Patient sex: M
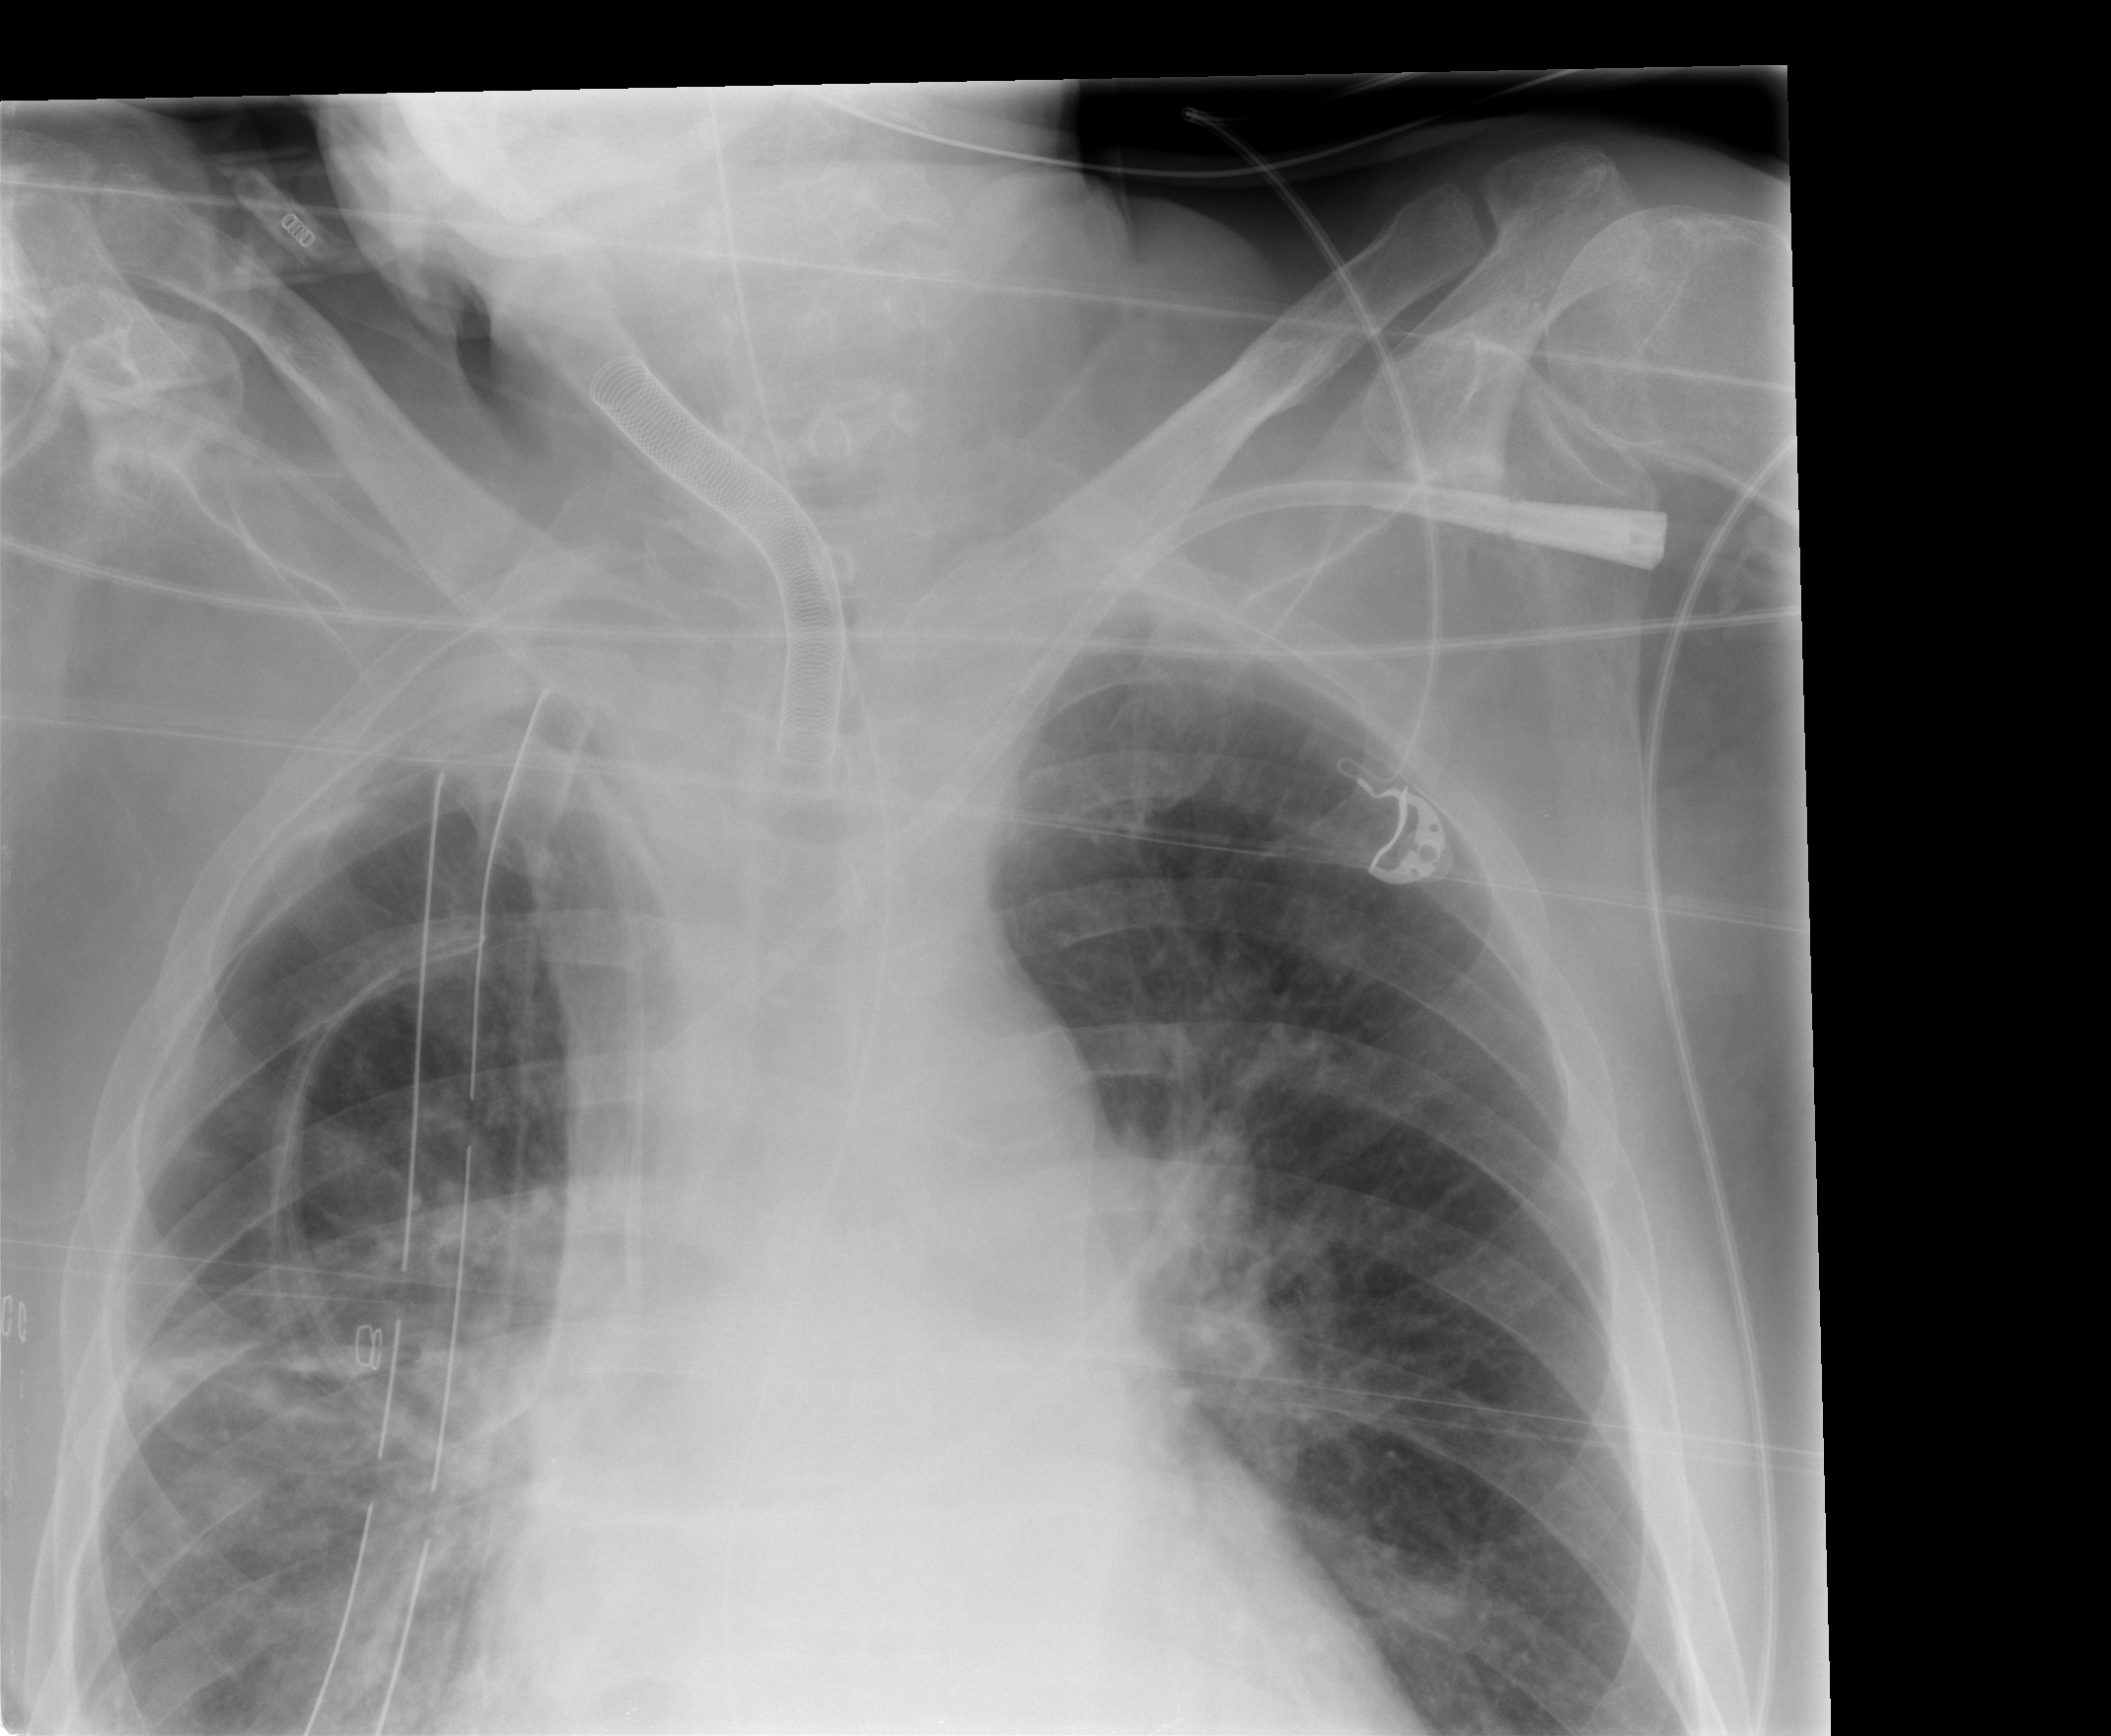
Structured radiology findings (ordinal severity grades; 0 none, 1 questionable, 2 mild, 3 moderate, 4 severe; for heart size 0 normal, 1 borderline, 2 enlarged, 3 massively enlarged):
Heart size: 2
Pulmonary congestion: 0
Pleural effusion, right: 0
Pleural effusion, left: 0
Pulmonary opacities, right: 1
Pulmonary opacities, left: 0
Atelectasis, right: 2
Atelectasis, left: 0